Question: > : '$GLOBALS' are dirty and evil. Don't use them. Ever. Never ever ever.
Please focus on and not why you would be doing this in the first place, it is purely a theoretical question about a technical exercise.
This is a rather weird one. I'm attempting to construct a variable variable using a string named '$GLOBALS'.
Let's see what we get when 'var_dump()'ing this in the global scope.
'''
$g = sprintf('%s%s%s%s%s%s%s', chr(71), chr(76), chr(79), chr(66), chr(65), chr(76), chr(83));
var_dump($$g);
'''
The result is an array of global variables, which you can see <URL>. Great! So, let's try this in a function.
First, let's just make sure that we can actually run an '$GLOBALS' check within a function.
'''
function globalAllTheThings()
{
var_dump($GLOBALS);
}
globalAllTheThings();
'''
The result is: !! You can see this <URL>.
Now, let's try the first test that we used in the global scope, within the function, and see what happens.
'''
function globalAllTheThings()
{
$g = sprintf('%s%s%s%s%s%s%s', chr(71), chr(76), chr(79), chr(66), chr(65), chr(76), chr(83));
var_dump($$g);
}
globalAllTheThings();
'''
You can also try this the weird obfuscation (don't ask).
'''
function globalAllTheThings()
{
$g = 'GLOBALS';
var_dump($$g);
}
globalAllTheThings();
'''
It 'NULL'. What's that about?? Why does it return 'NULL', and what can I do to get this working. Why, you ask? For educational purposes of course, and !

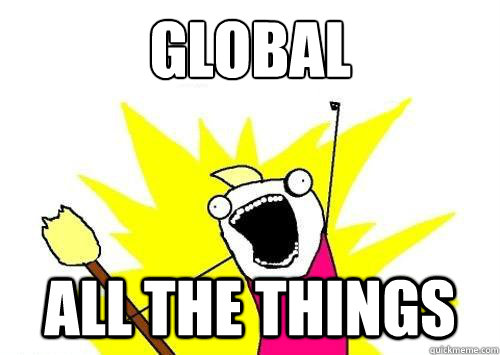
Answer: Because the manual says so:
> Please note that variable variables cannot be used with PHP's Superglobal arrays within functions or class methods. The variable '$this' is also a special variable that cannot be referenced dynamically.<URL>
It's simply "special". PHP is "special". Superglobals don't play by the same rules as regular variables to begin with. Someone forgot to or decided against making them compatible with variable variables in functions. Period.